Question: I have to work with a CMS where I do not have access to stylesheets. Internal css commands in the sense of 'style="width:200px"' are being filtered by the CMS and hence cannot be used, neither.
The editor does not allow to add 'align="left"' to images. Neither I can add this manually through the source code view.
What I want to achieve: a two column design - images to the left, text to the right (see wireframe).

Given the restrictions above, the only option I see for achieving this is using tables for image and text positioning. The problem is: the (for me not editable) theme has the following css attributes for the img tag:
'''
max-width: 100%;
height: auto;
'''
Causing the images to shrink in Safari depending on the amount of text in the adjacent cells...
For Firefox everything works fine.
Does anyone have a clue what I could do?
I suppose removing 'max-width: 100%;' would be the easiest solution. But is there another solution which would avoid changes to the stylesheet (since I do not have access to it)?
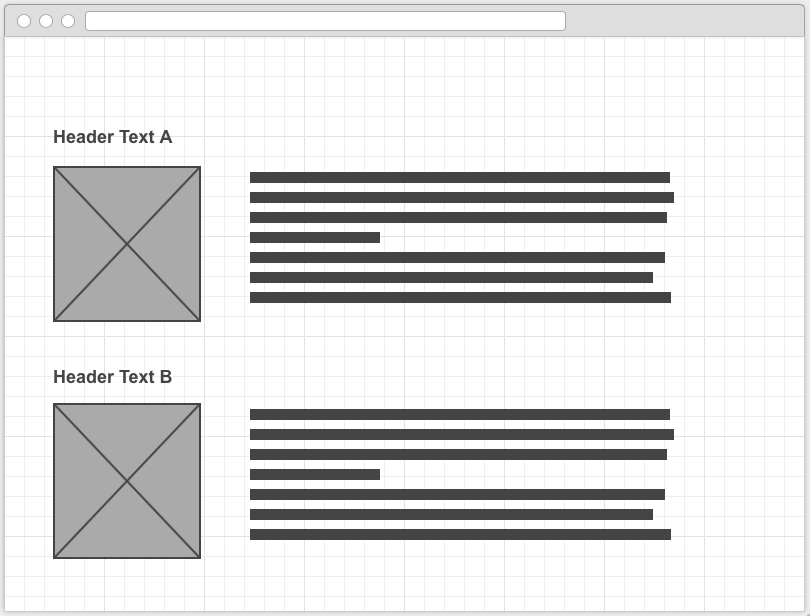
Answer: # If you have absolutely no other choice
## Old school table layout with obsolete attributes
---
I in no way endorse tables for layouts; they are meant for tabular data. This answer is purely given for the purposes of demonstrating a work around within the limitations laid out in the question.
---
## Styling the table
Basically, go to the <URL> and use all the obsolete attributes it tells you not to use:
- - - - - - -
(This feels dirty, but so many memories)
The <URL>
Hell, let's go crazy and center it with '<center>' (eww!). Sometimes you need to work with what you have.
## Reset the image width
So as we discussed in the comments, you found that your archaic CMS allows a style attribute on the image element. Use a max-width value to override the 100% value set in your stylesheet:
'''
style="max-width: 1000px; width: 134px;"
'''
## Let's kick it old school!
'''
img {
max-width: 100%;
height: auto;
}
'''
'''
<center>
<table cellpadding="5">
<tr>
<td>
<img src="http://www.placehold.it/100" style="max-width: 1000px; width: 134px;">
</td>
<td>
<p>Lorem ipsum dolor sit amet, consectetur adipiscing elit. In faucibus gravida venenatis. Nam nisl sem, fringilla vel tempor id, congue a erat. Fusce venenatis dapibus purus ac hendrerit. Morbi in ullamcorper ligula, in varius lorem.
</p>
<p>Donec consectetur faucibus vehicula. Nulla semper facilisis nisi vel faucibus. Sed posuere id nibh eu finibus. In id nunc non diam laoreet efficitur vel vel ligula. Nam vitae sollicitudin mi. Phasellus dapibus sem non nisl volutpat, vitae euismod
quam ullamcorper.</p>
</td>
</tr>
<tr>
<td>
<img src="http://www.placehold.it/100" style="max-width: 1000px; width: 134px;">
</td>
<td>
<p>Lorem ipsum dolor sit amet, consectetur adipiscing elit. In faucibus gravida venenatis. Nam nisl sem, fringilla vel tempor id, congue a erat. Fusce venenatis dapibus purus ac hendrerit. Morbi in ullamcorper ligula, in varius lorem.
</p>
<p>Donec consectetur faucibus vehicula. Nulla semper facilisis nisi vel faucibus. Sed posuere id nibh eu finibus. In id nunc non diam laoreet efficitur vel vel ligula. Nam vitae sollicitudin mi. Phasellus dapibus sem non nisl volutpat, vitae euismod
quam ullamcorper.</p>
</td>
</tr>
</table>
</center>
'''
## So how can we give this table a width?
### Did someone say spacer.gif?!
Yes! We are back in 2002!
, but it might work with the right combination of CSS width / max-width
'''
img {
max-width: 100%;
height: auto;
}
'''
'''
<img src="http://www.placehold.it/500/FFFFFF" style="max-width: 500px;width: 20%; height: 1000px; float: right;" />
<img src="http://www.placehold.it/500/FFFFFF" style="max-width: 500px;width: 20%; height: 1000px; float: left;" />
<table cellpadding="5">
<tr>
<td>
<img src="http://www.placehold.it/100" style="max-width: 1000px; width: 134px;">
</td>
<td>
<p>Lorem ipsum dolor sit amet, consectetur adipiscing elit. In faucibus gravida venenatis. Nam nisl sem, fringilla vel tempor id, congue a erat. Fusce venenatis dapibus purus ac hendrerit. Morbi in ullamcorper ligula, in varius lorem.
</p>
<p>Donec consectetur faucibus vehicula. Nulla semper facilisis nisi vel faucibus. Sed posuere id nibh eu finibus. In id nunc non diam laoreet efficitur vel vel ligula. Nam vitae sollicitudin mi. Phasellus dapibus sem non nisl volutpat, vitae euismod
quam ullamcorper.</p>
</td>
</tr>
<tr>
<td>
<img src="http://www.placehold.it/100" style="max-width: 1000px; width: 134px;">
</td>
<td>
<p>Lorem ipsum dolor sit amet, consectetur adipiscing elit. In faucibus gravida venenatis. Nam nisl sem, fringilla vel tempor id, congue a erat. Fusce venenatis dapibus purus ac hendrerit. Morbi in ullamcorper ligula, in varius lorem.
</p>
<p>Donec consectetur faucibus vehicula. Nulla semper facilisis nisi vel faucibus. Sed posuere id nibh eu finibus. In id nunc non diam laoreet efficitur vel vel ligula. Nam vitae sollicitudin mi. Phasellus dapibus sem non nisl volutpat, vitae euismod
quam ullamcorper.</p>
</td>
</tr>
</table>
'''